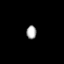
Tissue: prostate
Cell type: Fibroblasts
Senescence score: 0.7882
Nuclear area (px): 130
Mean DAPI intensity: 170.485